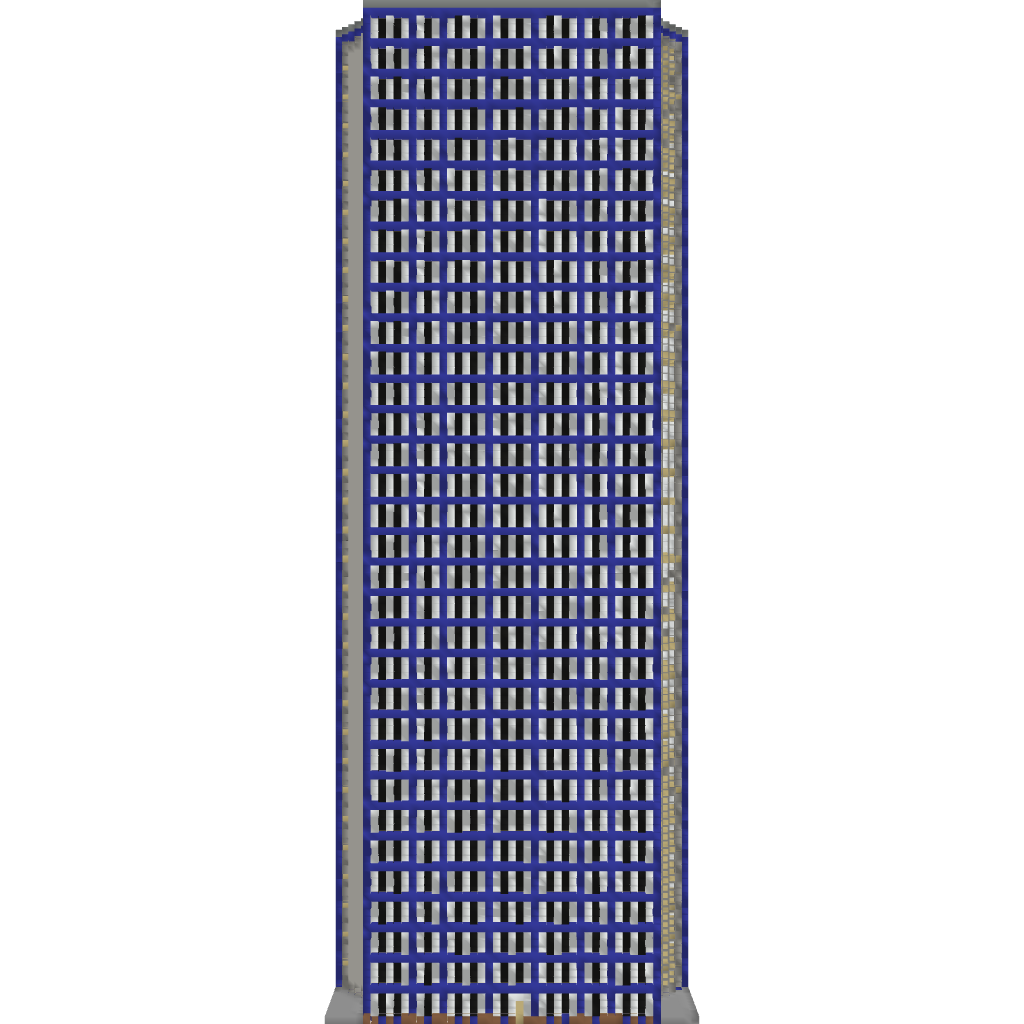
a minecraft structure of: Apartment Building #2 By: jjcash